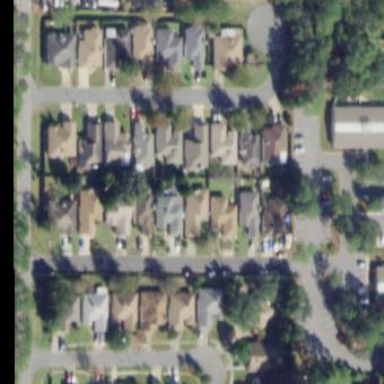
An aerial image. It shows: This residential area consists of single-family homes.